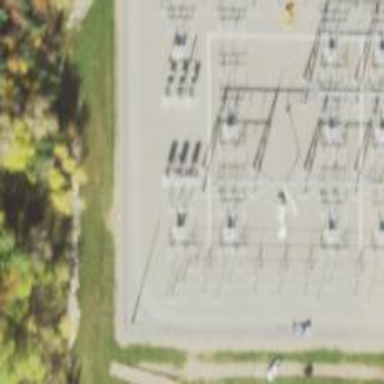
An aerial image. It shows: Switch used for power control.